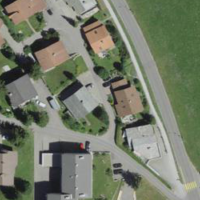
EUNIS habitat code: 54
Species observed at this site:
Arnica montana
Prunus padus